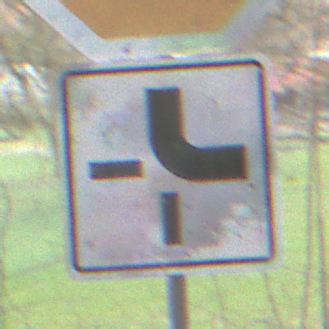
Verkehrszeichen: VerlaufVorfahrtsstrasse4
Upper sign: Stop
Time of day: MorningAfternoon
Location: Outdoor (Nature)
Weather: PartlyCloudy
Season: NotSpecified
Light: Natural